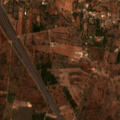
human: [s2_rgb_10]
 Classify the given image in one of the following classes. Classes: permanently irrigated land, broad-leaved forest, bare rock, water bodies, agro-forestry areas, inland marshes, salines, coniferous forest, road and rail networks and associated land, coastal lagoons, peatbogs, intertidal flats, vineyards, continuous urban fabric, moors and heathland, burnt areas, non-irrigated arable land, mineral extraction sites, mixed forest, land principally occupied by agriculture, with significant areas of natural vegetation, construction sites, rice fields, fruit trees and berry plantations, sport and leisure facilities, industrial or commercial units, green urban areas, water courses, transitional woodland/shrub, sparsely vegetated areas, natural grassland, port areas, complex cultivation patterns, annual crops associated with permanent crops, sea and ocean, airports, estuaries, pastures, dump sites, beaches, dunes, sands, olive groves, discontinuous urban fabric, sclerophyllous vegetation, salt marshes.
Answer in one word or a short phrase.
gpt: fruit trees and berry plantations, olive groves, annual crops associated with permanent crops, complex cultivation patterns